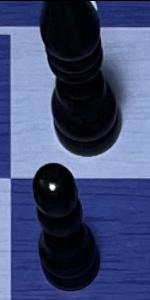
Label: Pawn_Black